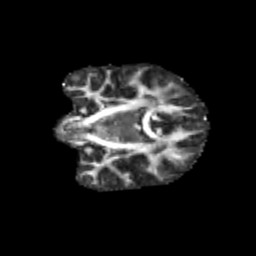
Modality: FA
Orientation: coronal
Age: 10
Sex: female
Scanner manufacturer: siemens
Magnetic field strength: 3 T
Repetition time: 3.8 s
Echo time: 0.07 s